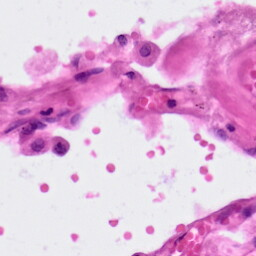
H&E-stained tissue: Lung